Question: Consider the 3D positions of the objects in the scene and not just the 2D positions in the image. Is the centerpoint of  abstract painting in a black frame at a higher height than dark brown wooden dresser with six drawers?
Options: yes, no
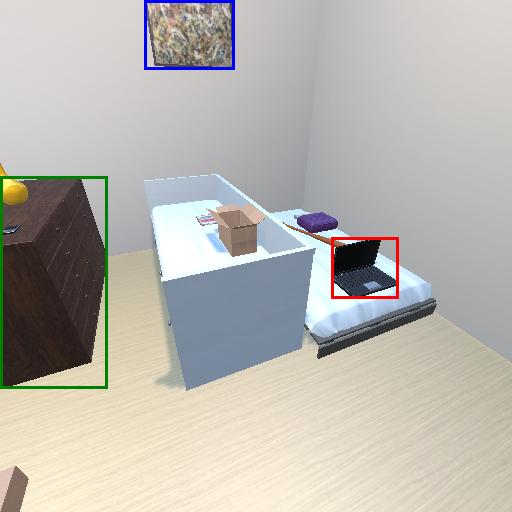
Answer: yes